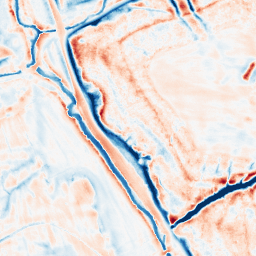
Category: edge_preserving
Decomposition family: bilateral
Decomposition parameters: d: 21
sigma_color: 150
sigma_space: 100
Upsampling method: edge_directed
Upsampling parameters: scale: 2
Upsampling scale: 2